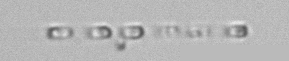
Label: Skeletonema